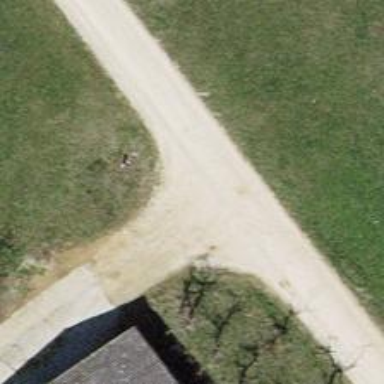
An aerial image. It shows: Gravel road in residential area.